Field crop: maize
Growth stage: 2
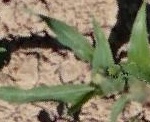
Species: maize